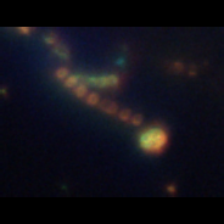
Taxon: Chaetoceros
Group: Diatoms